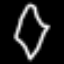
Label: diamond